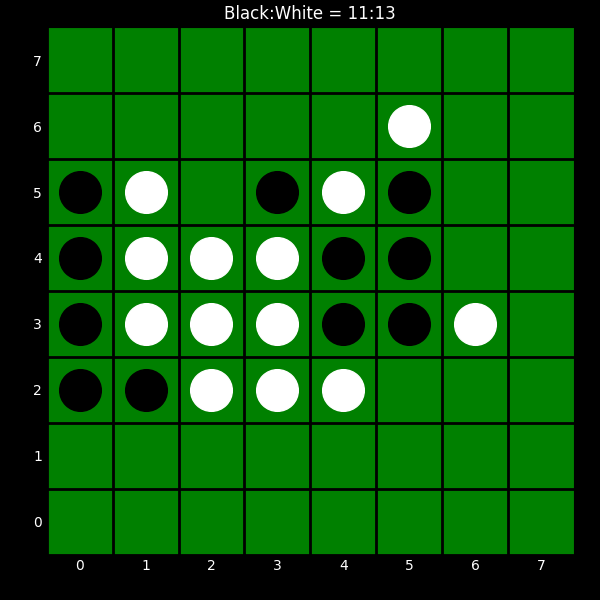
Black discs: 11
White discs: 13